Chest X-ray. View position: AP
Patient age: 40
Patient sex: M
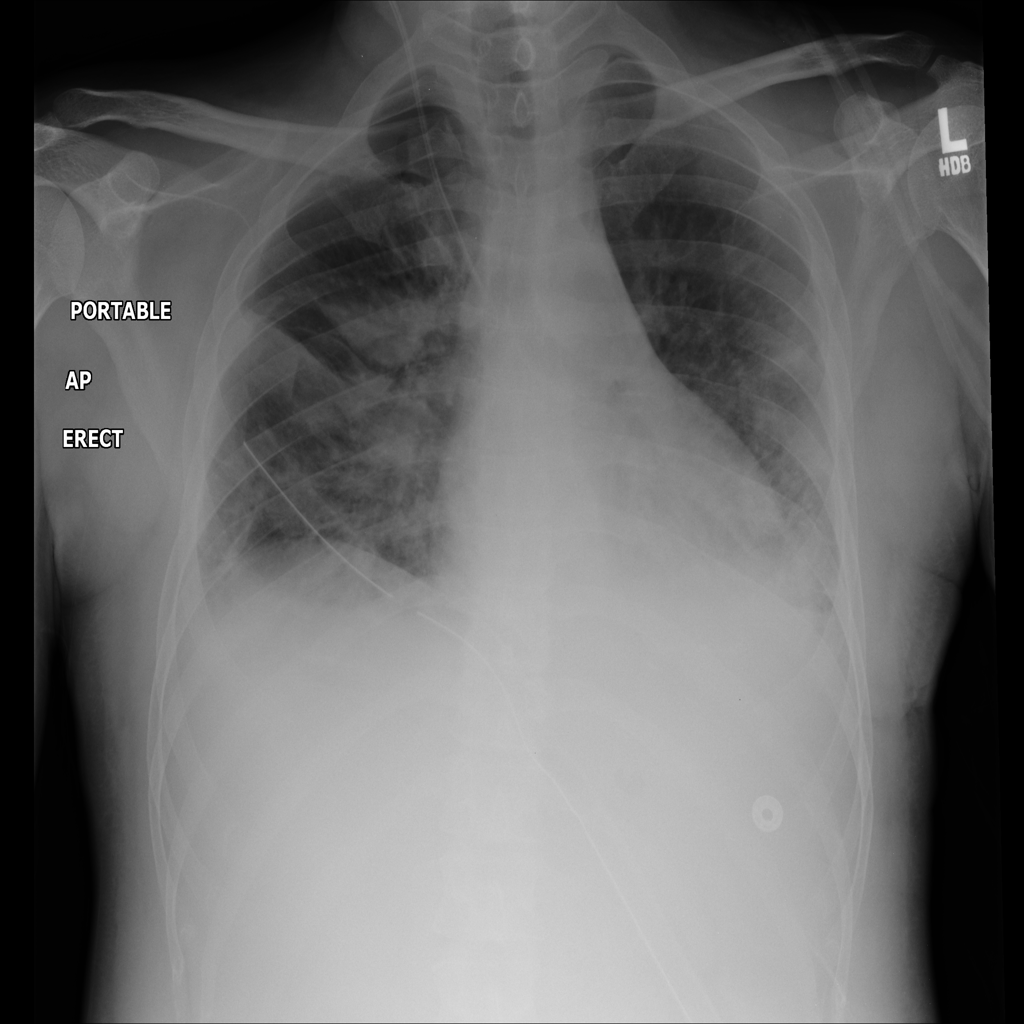
Finding: Pneumothorax